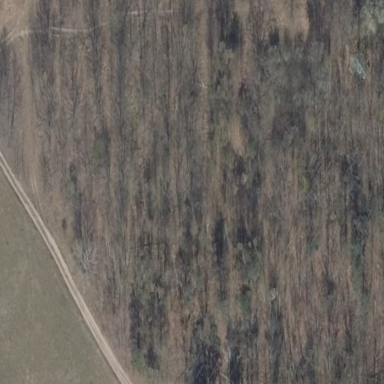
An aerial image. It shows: Forest area.